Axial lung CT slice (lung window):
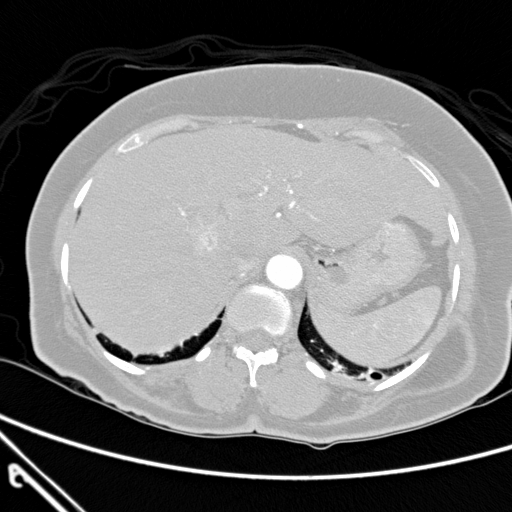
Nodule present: no